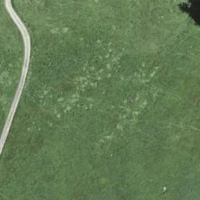
EUNIS habitat code: 23
Species observed at this site:
Phylloscopus trochiloides
Filipendula ulmaria